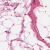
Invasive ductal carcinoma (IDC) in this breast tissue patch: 0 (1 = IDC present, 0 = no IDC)